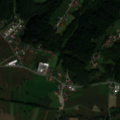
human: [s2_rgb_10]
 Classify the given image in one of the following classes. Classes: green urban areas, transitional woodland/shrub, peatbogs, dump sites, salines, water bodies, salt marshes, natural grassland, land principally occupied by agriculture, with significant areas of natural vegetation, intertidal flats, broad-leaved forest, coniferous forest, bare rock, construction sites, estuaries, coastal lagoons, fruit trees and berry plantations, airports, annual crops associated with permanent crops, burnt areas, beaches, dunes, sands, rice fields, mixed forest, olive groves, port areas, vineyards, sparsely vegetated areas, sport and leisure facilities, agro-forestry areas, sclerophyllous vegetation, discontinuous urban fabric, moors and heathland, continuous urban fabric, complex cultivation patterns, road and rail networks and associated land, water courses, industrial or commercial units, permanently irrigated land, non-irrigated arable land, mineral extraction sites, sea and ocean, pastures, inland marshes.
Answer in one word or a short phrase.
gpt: non-irrigated arable land, vineyards, complex cultivation patterns, broad-leaved forest